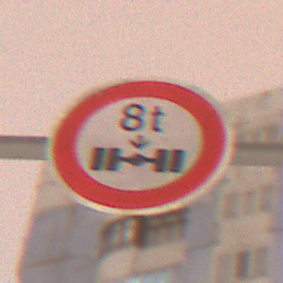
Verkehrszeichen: TatsaechlicheAchslast
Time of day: Night
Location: Outdoor (Urban)
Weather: Overcast
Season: Winter
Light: Artificial